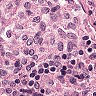
Metastatic tissue present: no